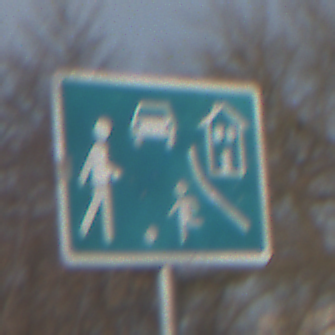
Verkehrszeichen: BeginnVerkehrsberuhigterBereich
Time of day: MorningAfternoon
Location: Outdoor (Nature)
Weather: PartlyCloudy
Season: NotSpecified
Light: Natural